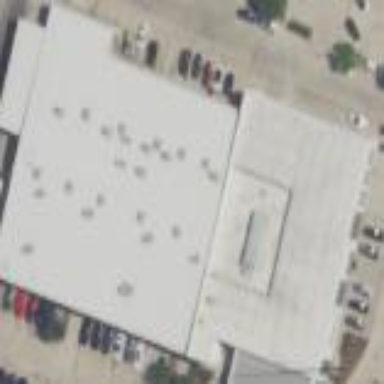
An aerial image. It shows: Building housing car shop.